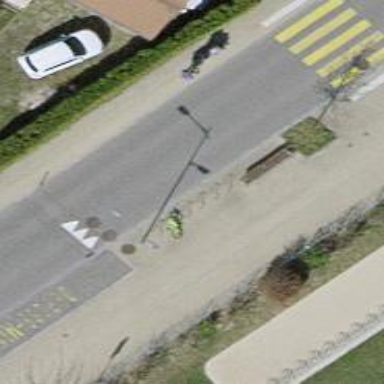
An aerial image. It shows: Bicycle parking area with stands.